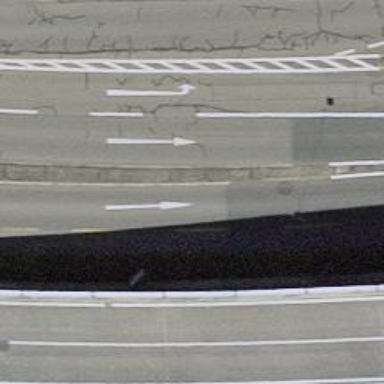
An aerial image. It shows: Tertiary road with asphalt surface.